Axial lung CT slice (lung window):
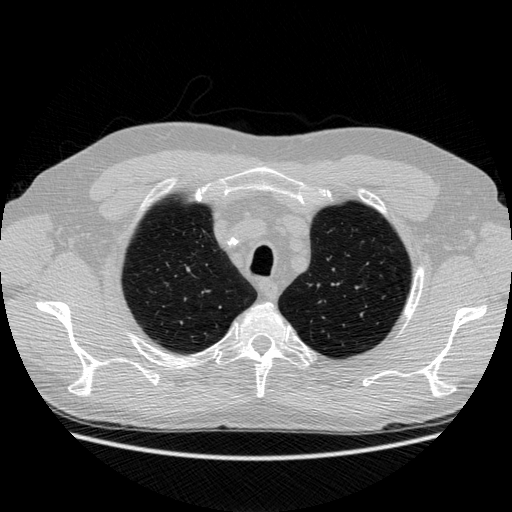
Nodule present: no